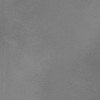
Atmospheric dust classification: dusty